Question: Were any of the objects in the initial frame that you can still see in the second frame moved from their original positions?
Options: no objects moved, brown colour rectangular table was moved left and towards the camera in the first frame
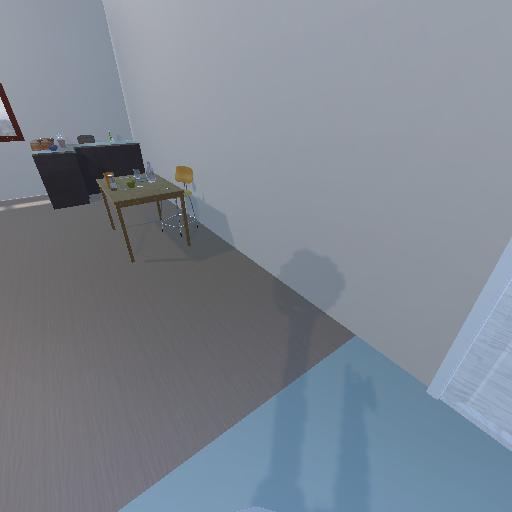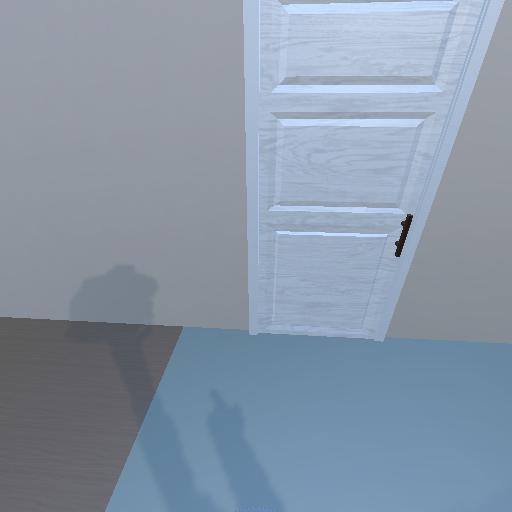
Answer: no objects moved